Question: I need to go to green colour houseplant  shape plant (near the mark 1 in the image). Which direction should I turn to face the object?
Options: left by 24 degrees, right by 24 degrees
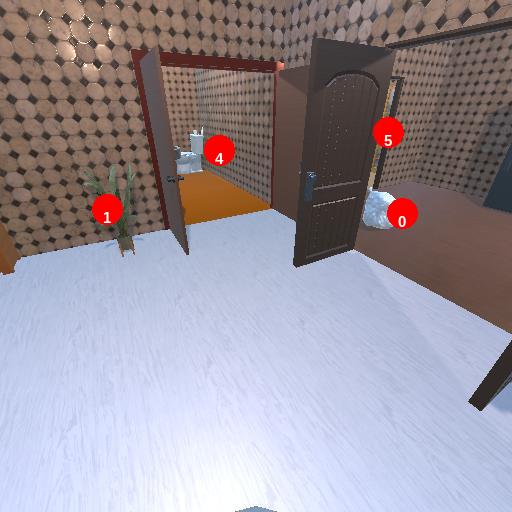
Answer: left by 24 degrees